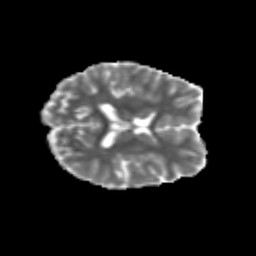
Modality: MD
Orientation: axial
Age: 21
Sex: female
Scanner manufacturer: siemens
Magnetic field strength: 3 T
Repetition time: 3.5 s
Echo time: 0.125 s